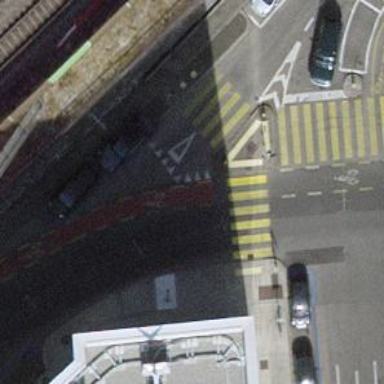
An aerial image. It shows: Crossing with traffic signals.